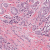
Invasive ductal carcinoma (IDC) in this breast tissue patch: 1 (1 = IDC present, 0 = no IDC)